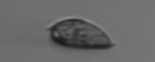
Label: Prorocentrum_triestinum